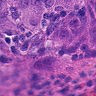
Metastatic tissue present: yes